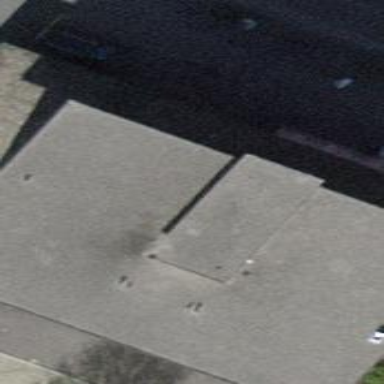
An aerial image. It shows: Flat-roofed apartment building.